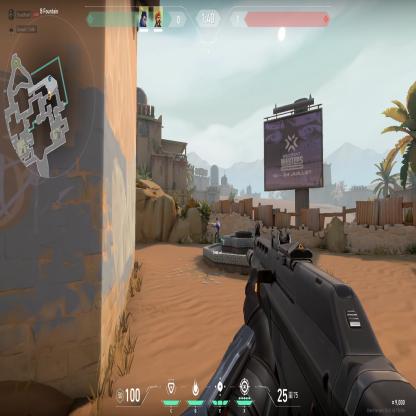
Label: teammate